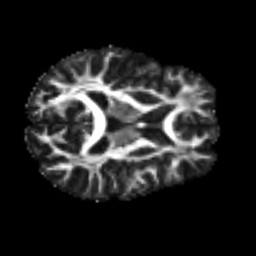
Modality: FA
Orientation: axial
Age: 29
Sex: female
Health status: ill
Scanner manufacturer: siemens
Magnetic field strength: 3 T
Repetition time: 6.5 s
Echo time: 0.062 s